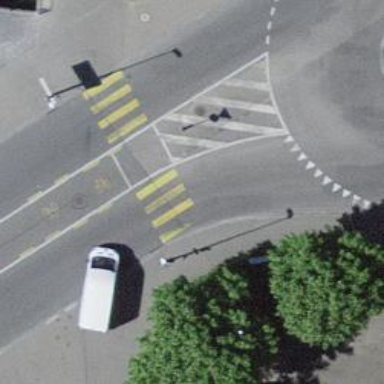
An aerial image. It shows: Uncontrolled road crossing with island and markings.